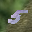
Label: 5